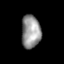
Tissue: lung
Cell type: Epithelial cells
Senescence score: 0.2105
Nuclear area (px): 620
Mean DAPI intensity: 149.318